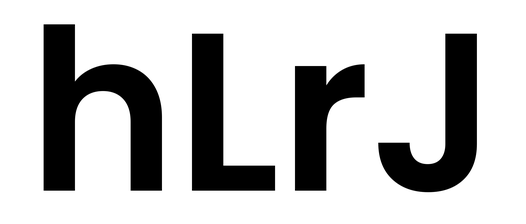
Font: Poppins-SemiBold